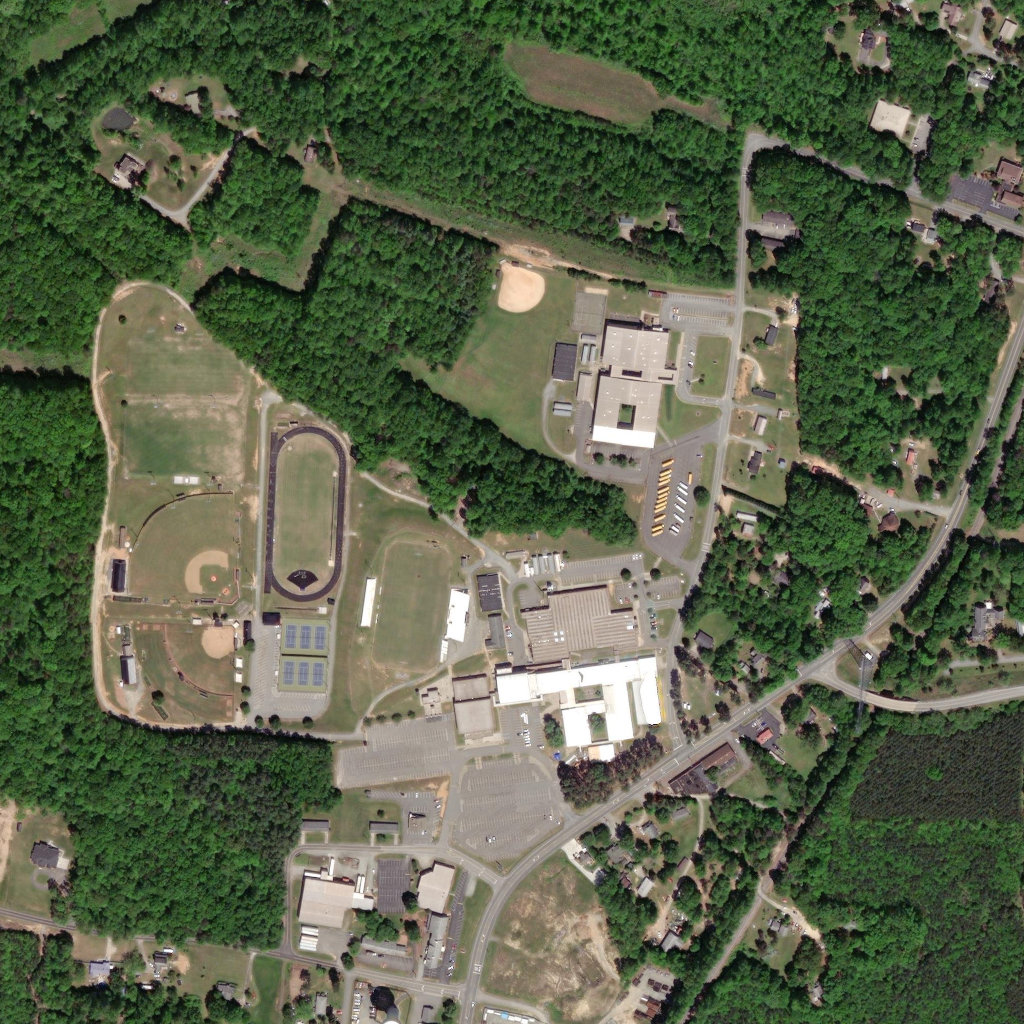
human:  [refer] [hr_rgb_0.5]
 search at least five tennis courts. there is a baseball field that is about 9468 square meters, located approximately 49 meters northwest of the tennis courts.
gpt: <box>[[27, 60, 32, 67, 0]]</box>

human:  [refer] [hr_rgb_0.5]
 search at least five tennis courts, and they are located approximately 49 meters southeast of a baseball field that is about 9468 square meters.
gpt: <box>[[27, 60, 32, 67, 0]]</box>

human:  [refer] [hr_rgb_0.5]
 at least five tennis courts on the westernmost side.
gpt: <box>[[27, 60, 32, 67, 0]]</box>

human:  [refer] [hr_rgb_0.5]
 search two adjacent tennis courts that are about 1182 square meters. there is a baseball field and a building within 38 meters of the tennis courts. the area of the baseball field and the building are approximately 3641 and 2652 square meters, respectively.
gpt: <box>[[55, 28, 59, 32, 0]]</box>

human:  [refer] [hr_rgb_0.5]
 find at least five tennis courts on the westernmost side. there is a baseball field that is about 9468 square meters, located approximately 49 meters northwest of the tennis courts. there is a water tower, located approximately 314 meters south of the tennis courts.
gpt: <box>[[27, 60, 32, 67, 0]]</box>